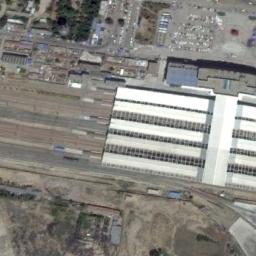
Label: railway_station